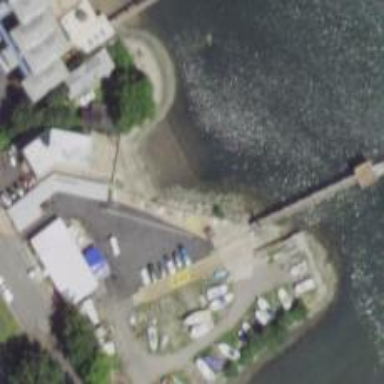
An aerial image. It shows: Slipway on leisure land.